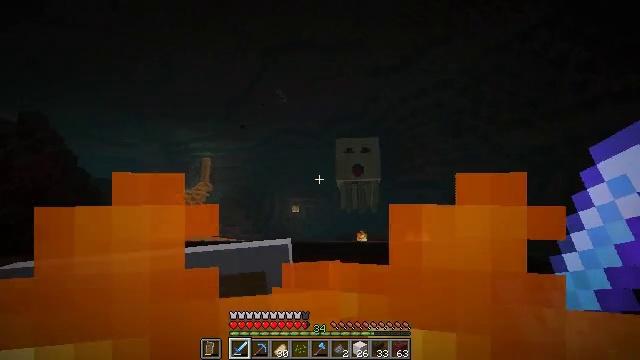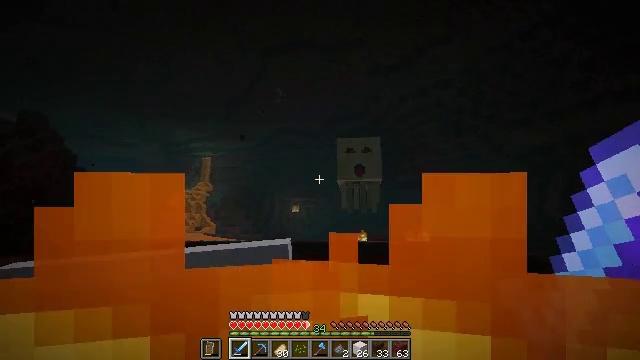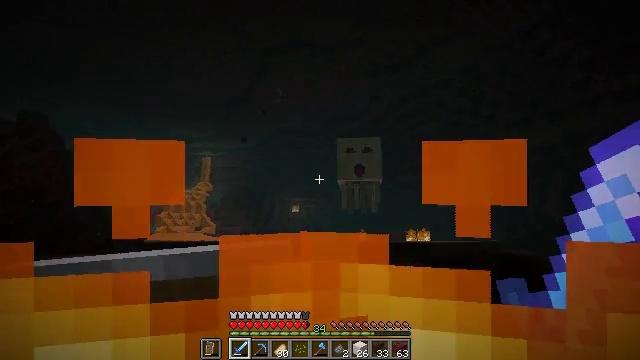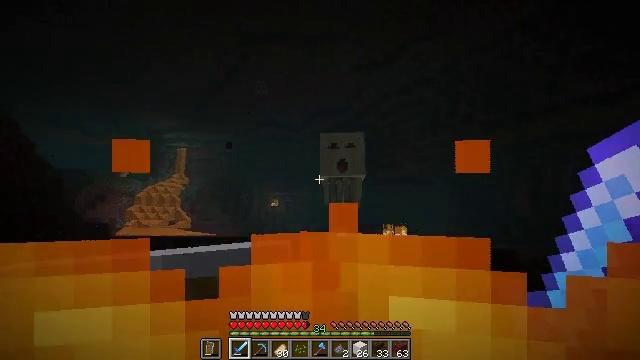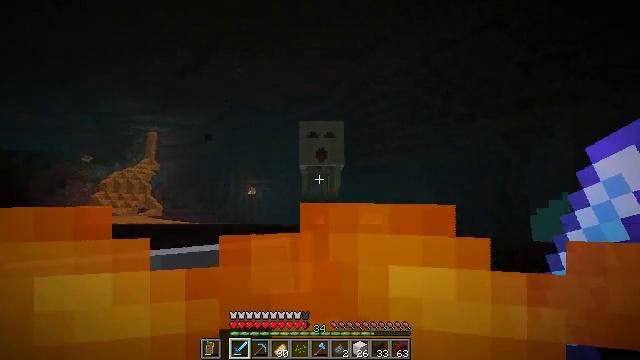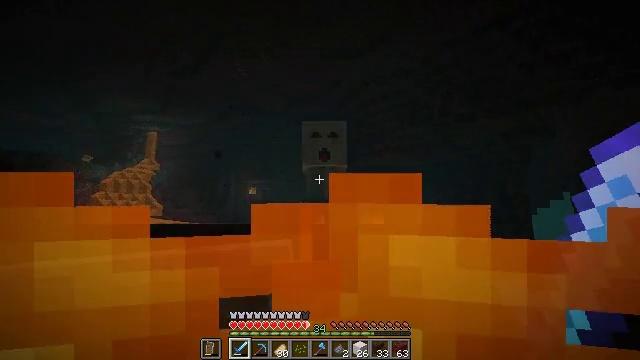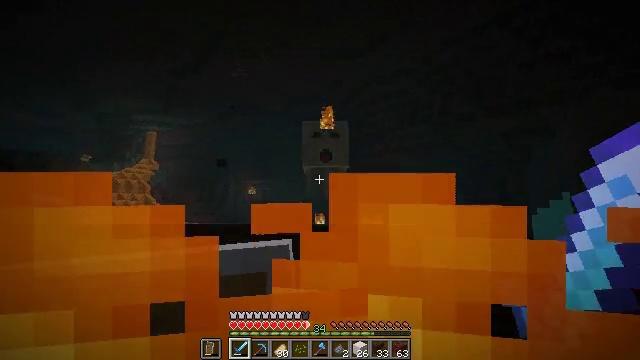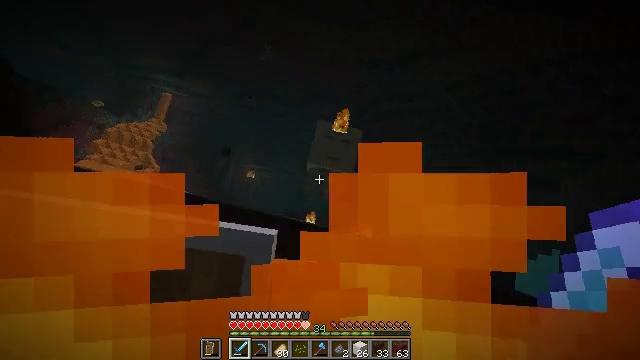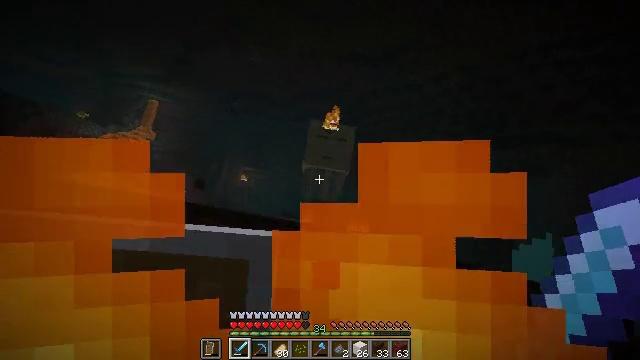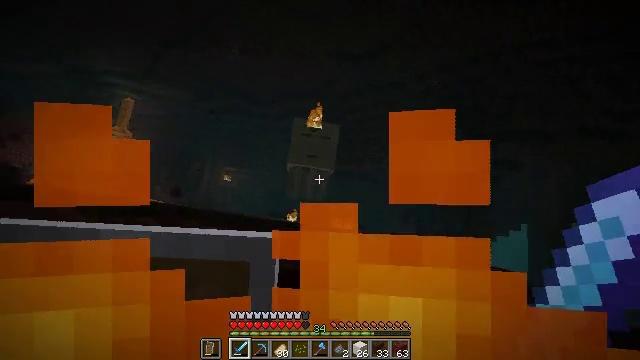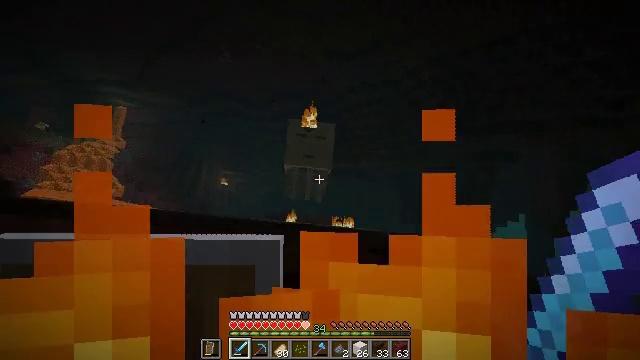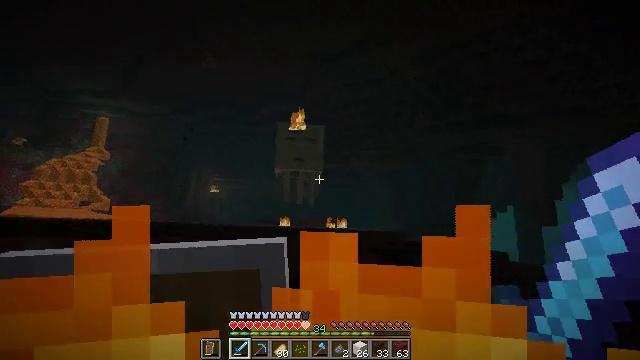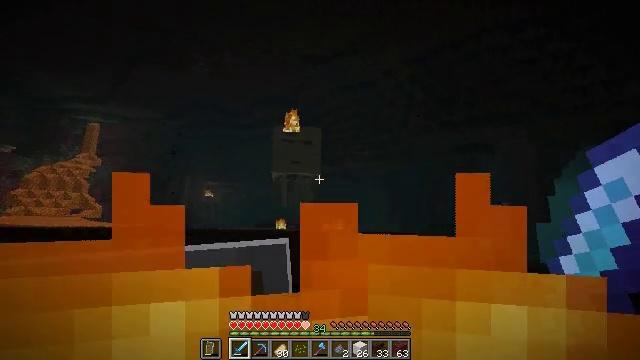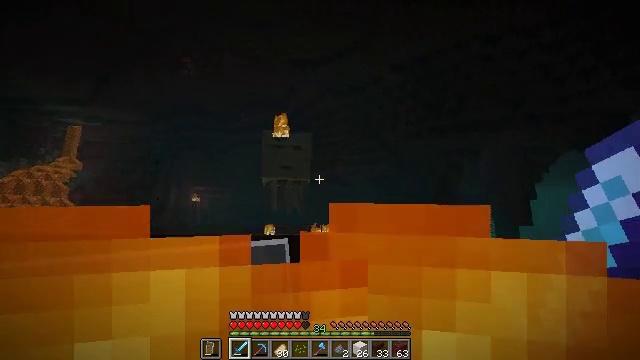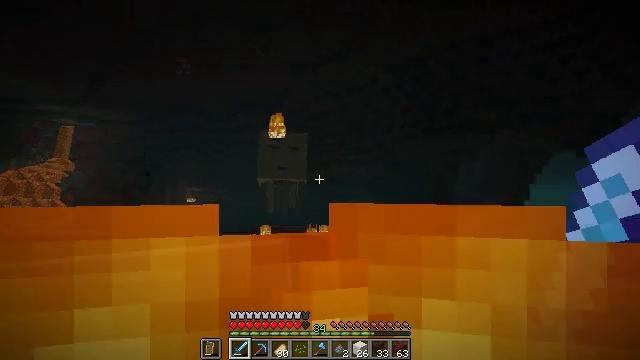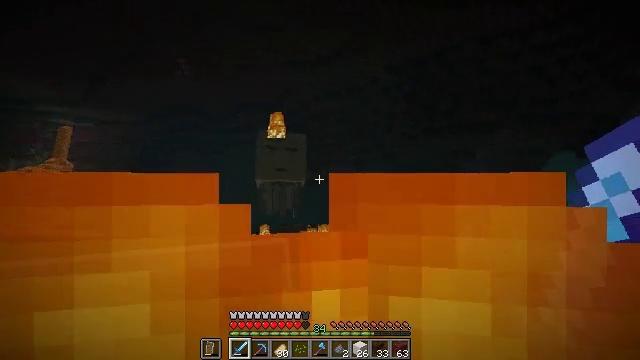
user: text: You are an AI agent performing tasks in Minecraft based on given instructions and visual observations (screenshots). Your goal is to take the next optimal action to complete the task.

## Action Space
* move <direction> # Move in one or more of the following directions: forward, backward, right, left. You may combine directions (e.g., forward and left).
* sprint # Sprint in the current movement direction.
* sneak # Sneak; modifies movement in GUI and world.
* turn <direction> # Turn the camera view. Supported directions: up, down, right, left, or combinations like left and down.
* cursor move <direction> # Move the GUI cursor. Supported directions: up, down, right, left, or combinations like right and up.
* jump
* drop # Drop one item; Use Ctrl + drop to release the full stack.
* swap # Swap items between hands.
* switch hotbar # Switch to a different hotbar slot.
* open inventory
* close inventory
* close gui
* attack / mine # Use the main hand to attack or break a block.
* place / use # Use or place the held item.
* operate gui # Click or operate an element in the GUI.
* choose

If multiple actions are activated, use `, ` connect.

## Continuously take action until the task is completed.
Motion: motion action
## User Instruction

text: Attack the soul fire to put it out.
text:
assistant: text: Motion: move forward and move left, sneak
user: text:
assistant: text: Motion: move forward and move left, sneak
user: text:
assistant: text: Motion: move forward and move left, sneak, turn right and down
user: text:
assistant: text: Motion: move forward and move left, sneak, turn right and down
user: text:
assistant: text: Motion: move forward and move left, sneak
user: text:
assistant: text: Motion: move forward and move left, sneak
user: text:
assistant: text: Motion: move forward and move left, sneak
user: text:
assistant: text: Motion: move forward and move left, sneak, turn right
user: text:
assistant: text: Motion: move forward and move left, sneak, turn right
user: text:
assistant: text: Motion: move forward and move left, sneak
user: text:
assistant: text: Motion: move forward and move left, sneak, turn right
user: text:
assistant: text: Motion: move left, sneak, turn right
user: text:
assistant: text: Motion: move left, sneak, turn right and up
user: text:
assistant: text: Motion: move left, sneak
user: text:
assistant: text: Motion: move left, sneak
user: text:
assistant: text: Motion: move forward and move left
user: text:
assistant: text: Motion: move forward and move left, turn left and up
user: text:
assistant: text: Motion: move forward and move left, turn left
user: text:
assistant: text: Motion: move forward and move left
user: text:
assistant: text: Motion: move forward and move left, turn left
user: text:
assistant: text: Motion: move forward and move left
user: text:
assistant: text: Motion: move forward and move left
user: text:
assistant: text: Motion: move forward and move left
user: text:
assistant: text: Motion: move forward and move left
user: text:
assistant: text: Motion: move forward
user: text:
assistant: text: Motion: move forward, turn right and up
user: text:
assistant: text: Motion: no_op
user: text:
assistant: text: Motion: turn left and up
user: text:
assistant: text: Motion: no_op
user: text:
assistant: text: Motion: move left, attack / mine